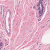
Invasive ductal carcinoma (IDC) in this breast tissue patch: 0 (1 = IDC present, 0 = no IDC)